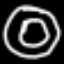
Label: donut